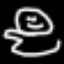
Label: frog